【题型】填空题　【知识点】平面几何　【难度】easy
如图，这个图案绕着它的中心旋转角$\alpha$（$0^\circ<\alpha<360^\circ$）后能够与它本身完全重合，则角$\alpha$可以为\underline{\quad\quad}度（写出一个即可）．

\nq_fig1

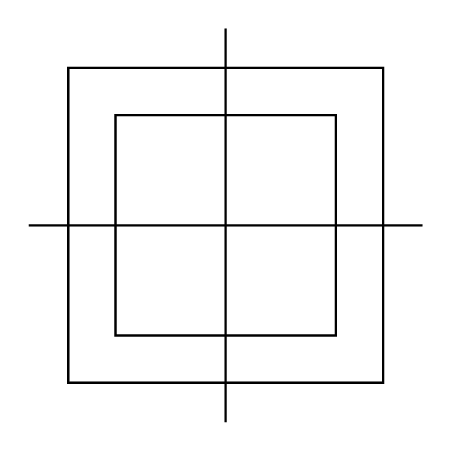
【解答】
\vspace{0.5cm}
\noindent\textbf{【答案】$90$(答案不唯一)}

\vspace{0.5cm}
\noindent\textbf{【分析】把此图案绕看作正方形，然后根据正方形的性质求解即可．}

\vspace{0.5cm}
\noindent\textbf{【详解】解：$\because\ \dfrac{360^\circ}{4}=90^\circ$，}
\noindent\textbf{$\therefore$此图案绕旋转中心旋转$90^\circ$的整数倍时能够与自身重合，}
\noindent\textbf{$\therefore\alpha$可以为$90^\circ$．}
\noindent\textbf{故答案为：$90$（答案不唯一）．}

\vspace{0.5cm}
\noindent\textbf{【点睛】本题考查图形的旋转，解题的关键是判断图形，找到正确的旋转角度．}